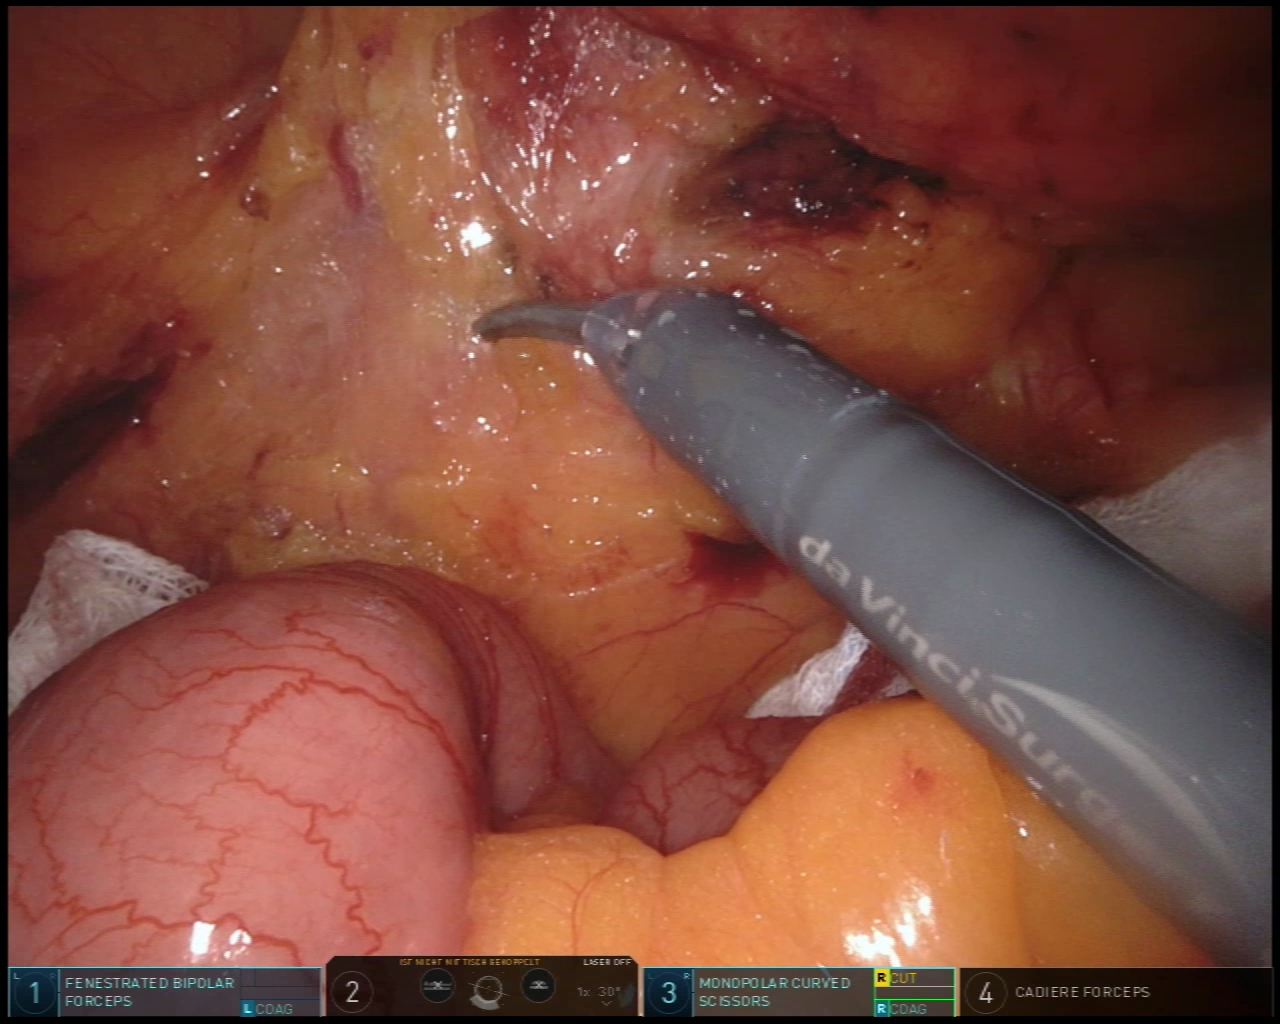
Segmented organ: inferior_mesenteric_artery
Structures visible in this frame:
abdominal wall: no
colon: no
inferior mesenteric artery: yes
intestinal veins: no
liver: no
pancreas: no
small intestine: yes
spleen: no
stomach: no
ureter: no
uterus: no
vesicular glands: no